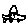
Label: car